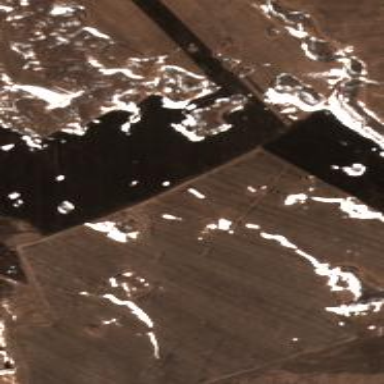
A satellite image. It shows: Farmland with wheat crops.